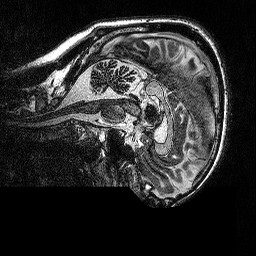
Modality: MP2RAGE
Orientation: sagittal
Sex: male
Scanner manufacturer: siemens
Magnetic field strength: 3 T
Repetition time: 5 s
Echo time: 0.00292 s